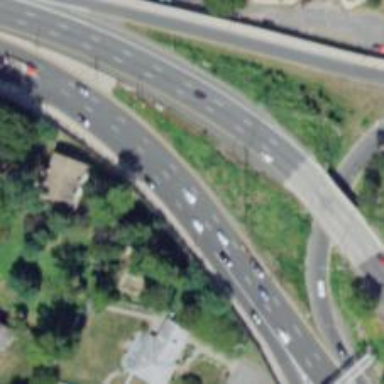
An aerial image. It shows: Junction.